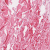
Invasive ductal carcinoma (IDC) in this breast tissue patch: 0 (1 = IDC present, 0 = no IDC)